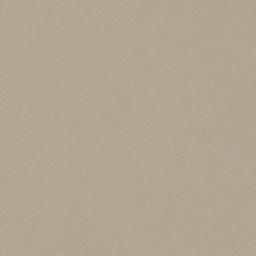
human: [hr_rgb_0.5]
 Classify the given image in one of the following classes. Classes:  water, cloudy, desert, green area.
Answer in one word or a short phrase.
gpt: desert